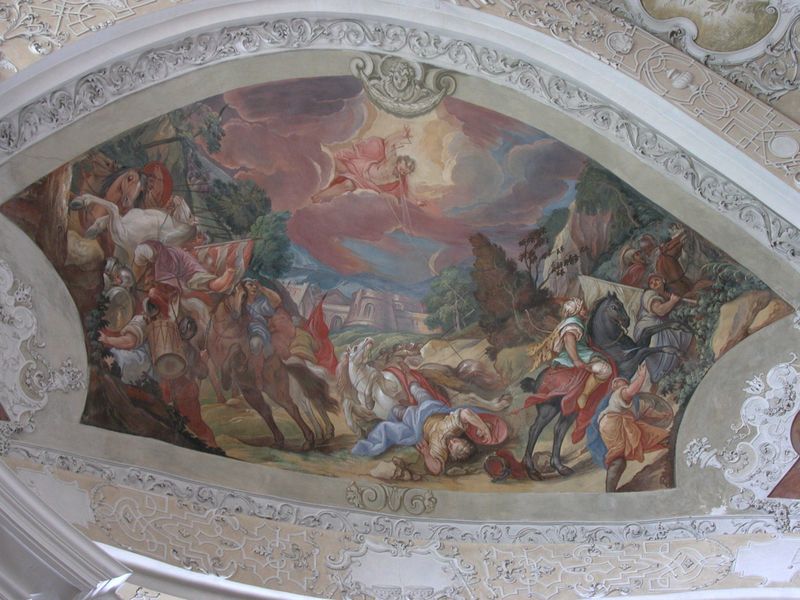
Titel: Fresken der Klosterkirche Banz
Künstler: Melchior Steidl
Standort: Banz, Klosterkirche (EU - D - Bayern)
Schlagwörter: blau, gemälde, gott, himmel, kampf, wolken, bäume, rot, ornament, blass, tod, tot, kirche, decke, rosa, pferd, pferde, reiter, reiten, farbig, bogen, farbe, schlacht, ornamente, stuck, fallen, flucht, paradies, burg, trommel, schloß, sturz, deckengemälde, fresko, vertreibung, zorn, deckenmalerei, trommeln